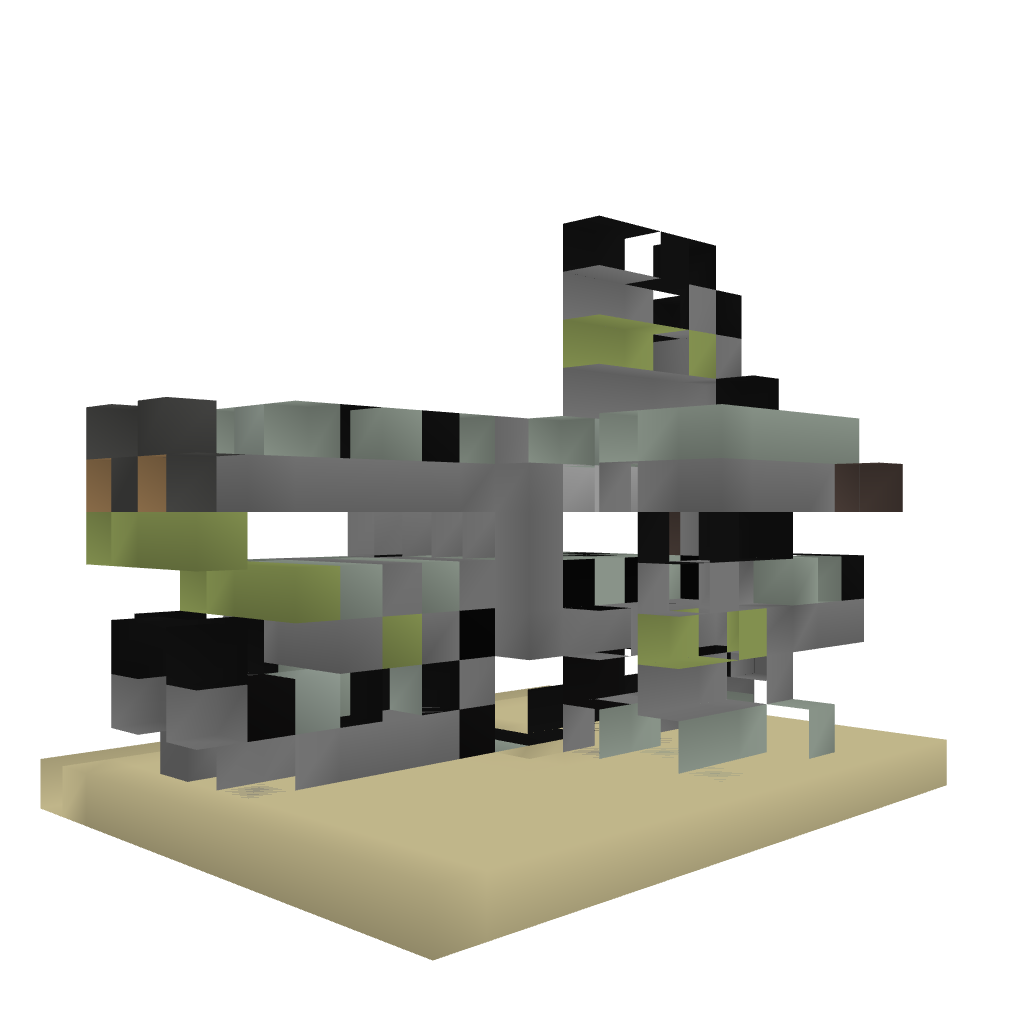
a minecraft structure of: Redstone "Brain"